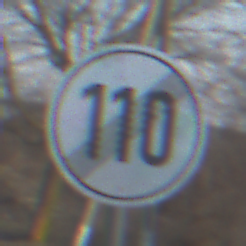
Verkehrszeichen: EndeGeschwindigkeit110
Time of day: SunriseSunset
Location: Outdoor (Suburban)
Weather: PartlyCloudy
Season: Winter
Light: Natural